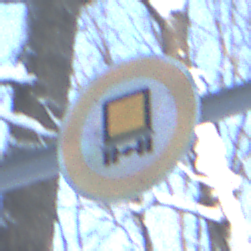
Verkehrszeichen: VerbotKennzeichnungspflichtigeKraftfahrzeugeGefaehrlicheGueter
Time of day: MorningAfternoon
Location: Outdoor (Nature)
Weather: Clear
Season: Winter
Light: Natural